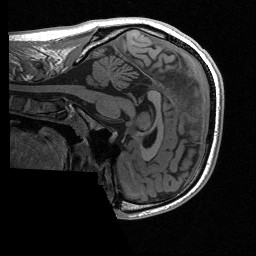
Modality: T1w
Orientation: sagittal